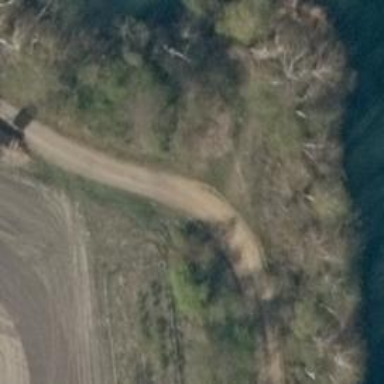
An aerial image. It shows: Compacted track with grade2 level.